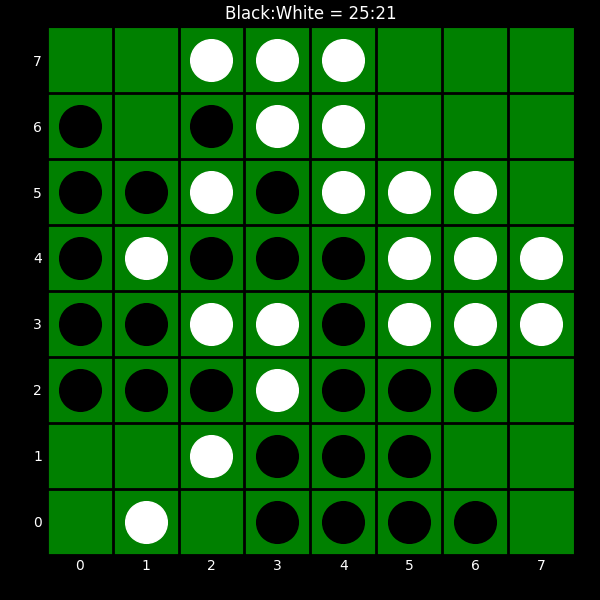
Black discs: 25
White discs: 21